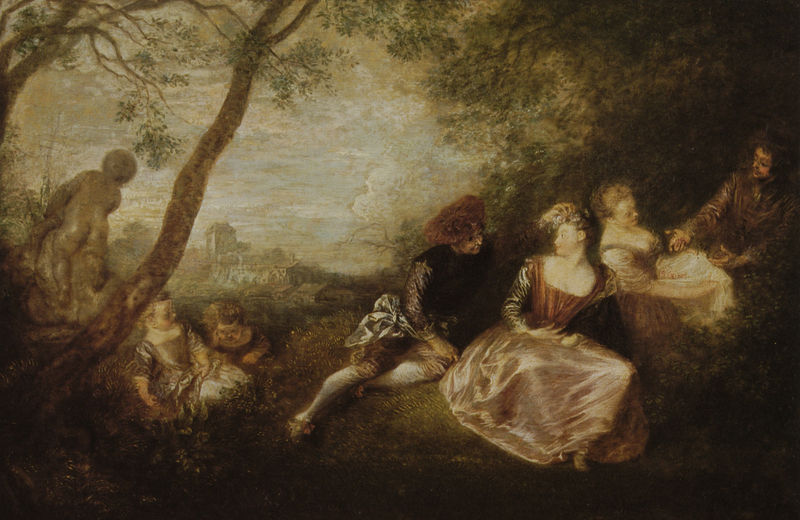
Titel: Amusements champêtres, Ländliche Vergnügungen
Künstler: Antoine Watteau
Institution: (Privatsammlung)
Schlagwörter: baum, blau, blätter, dunkel, feder, gemälde, gruppe, hand, himmel, laub, mann, nackt, schatten, weiß, wolken, bäume, frauen, gelb, grün, landschaft, menschen, mädchen, ocker, sitzen, stadt, äste, blumen, braun, brust, busen, damen, frau, haar, hintergrund, hut, hüte, kleid, kleider, licht, marmor, männer, schmuck, schwarz, szene, dach, dame, gebäude, gras, haus, park, rot, wiese, wolke, beige, gesellschaft, herren, malerei, rock, schleife, alt, hose, kappe, mütze, barock, blicke, federn, gesicht, kleidung, samt, blicken, gesten, hände, schauen, öl, ast, baumstamm, dämmerung, ferne, horizont, häuser, natur, stamm, büsche, pastos, boden, figur, haare, kind, paar, dekoltee, rokoko, rosa, seide, wald, kamin, kinder, turm, putte, putto, skulptur, statue, schürze, hintern, liebe, liegen, düster, ort, röcke, schuhe, tüll, picknick, sepia, figuren, stämme, duktus, glanz, strumpf, erotik, erotisch, liegend, dekolleté, strümpfe, burg, denkmal, lichtung, barrett, allegorie, biedermeier, liebespaar, anwesen, verliebt, frühstück, sfumato, spiele, watteau, verführen, taft, paare, mäume, schäferstündchen, werben, galan, nature, rendezvous, er, b#ume